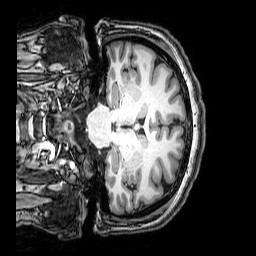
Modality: T1w
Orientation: coronal
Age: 43
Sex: female
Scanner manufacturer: philips
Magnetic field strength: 3 T
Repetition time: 0.008113 s
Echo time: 0.003709 s